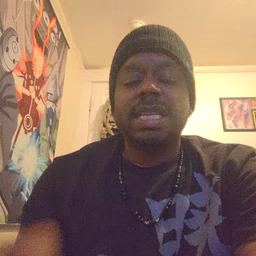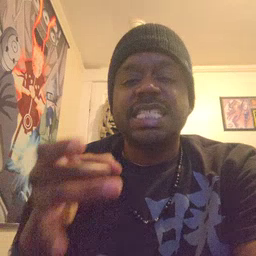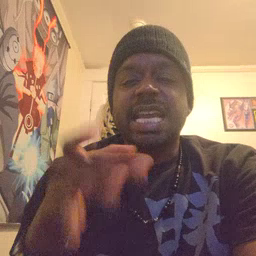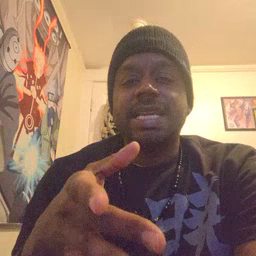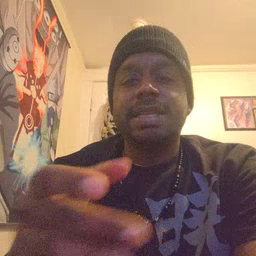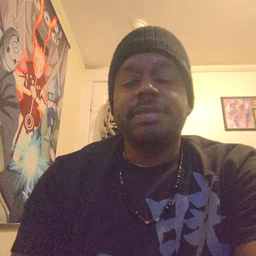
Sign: hate